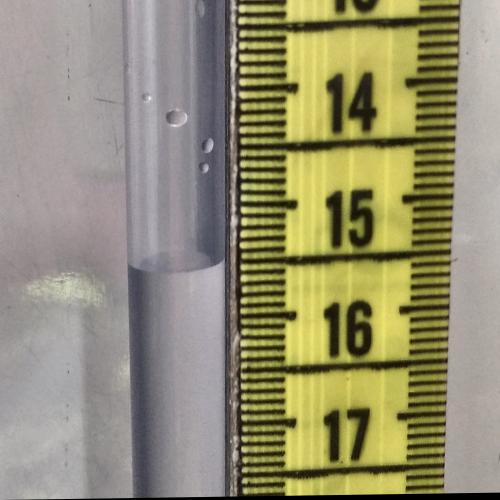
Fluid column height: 15.5 cm